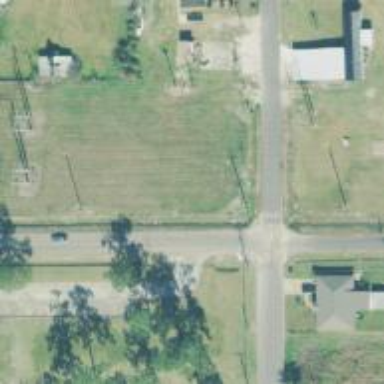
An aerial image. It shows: Power pole.